Question: I'm trying to make my profile page using CoordinatorLayout, based from this: <URL>, with ViewStub replacing '<include>' so I can add layout inside it programatically.
But I got this:

How can I fix it?
Here is main activity file:
'''
<?xml version="1.0" encoding="utf-8"?>
<android.support.design.widget.CoordinatorLayout xmlns:android="http://schemas.android.com/apk/res/android"
xmlns:app="http://schemas.android.com/apk/res-auto"
xmlns:tools="http://schemas.android.com/tools"
android:layout_width="match_parent"
android:layout_height="match_parent"
app:layout_behavior="@string/appbar_scrolling_view_behavior"
tools:context="com.example">
<android.support.design.widget.AppBarLayout
android:id="@+id/app_bar"
android:layout_width="match_parent"
android:layout_height="218dp"
android:fitsSystemWindows="true"
android:theme="@style/AppTheme.AppBarOverlay">
<android.support.design.widget.CollapsingToolbarLayout
android:id="@+id/toolbar_layout"
android:layout_width="match_parent"
android:layout_height="match_parent"
app:contentScrim="?attr/colorPrimary"
app:layout_scrollFlags="scroll|enterAlways|enterAlwaysCollapsed">
<ImageView
android:layout_width="match_parent"
android:layout_height="wrap_content"
android:adjustViewBounds="true"
android:src="@drawable/ic_error"
app:layout_collapseMode="parallax"
app:layout_collapseParallaxMultiplier="0.7" />
<android.support.v7.widget.Toolbar
android:id="@+id/toolbar"
android:layout_width="match_parent"
android:layout_height="?attr/actionBarSize"
app:layout_collapseMode="pin"
app:layout_scrollFlags="scroll|exitUntilCollapsed"
app:popupTheme="@style/AppTheme.PopupOverlay" />
</android.support.design.widget.CollapsingToolbarLayout>
</android.support.design.widget.AppBarLayout>
<android.support.design.widget.FloatingActionButton
android:id="@+id/fab"
android:layout_width="wrap_content"
android:layout_height="wrap_content"
android:layout_margin="@dimen/fab_margin"
android:src="@drawable/ic_error"
app:layout_anchor="@id/app_bar"
app:layout_anchorGravity="bottom|end" />
<ViewStub
android:id="@+id/profile_content"
android:layout_width="match_parent"
android:layout_height="wrap_content"
android:visibility="visible" />
</android.support.design.widget.CoordinatorLayout>
'''
And here is the layout which I wished to add inside the 'ViewStub':
'''
<?xml version="1.0" encoding="utf-8"?>
<android.support.v4.widget.NestedScrollView xmlns:android="http://schemas.android.com/apk/res/android"
xmlns:app="http://schemas.android.com/apk/res-auto"
xmlns:tools="http://schemas.android.com/tools"
android:layout_width="match_parent"
android:layout_height="match_parent"
android:layout_marginTop="@dimen/activity_horizontal_margin"
android:padding="@dimen/activity_horizontal_margin"
app:layout_behavior="@string/appbar_scrolling_view_behavior"
tools:context="com.example">
<LinearLayout
android:layout_width="match_parent"
android:layout_height="wrap_content"
android:orientation="vertical">
<RelativeLayout
android:layout_width="match_parent"
android:layout_height="wrap_content"
android:background="?attr/selectableItemBackground"
android:clickable="true"
android:padding="@dimen/activity_horizontal_margin">
<ImageView
android:id="@+id/ivContactItem1"
android:layout_width="wrap_content"
android:layout_height="wrap_content"
android:layout_centerVertical="true"
android:layout_marginEnd="@dimen/activity_horizontal_margin"
android:layout_marginRight="@dimen/activity_horizontal_margin"
android:src="@drawable/ic_rss_feed" />
<TextView
android:id="@+id/tvNumber1"
android:layout_width="wrap_content"
android:layout_height="wrap_content"
android:layout_marginLeft="@dimen/activity_horizontal_margin"
android:layout_marginStart="@dimen/activity_horizontal_margin"
android:layout_toEndOf="@id/ivContactItem1"
android:layout_toRightOf="@id/ivContactItem1"
android:text="<PHONE>"
android:textAppearance="@style/TextAppearance.AppCompat.Medium"
android:textColor="#212121" />
<TextView
android:layout_width="wrap_content"
android:layout_height="wrap_content"
android:layout_below="@id/tvNumber1"
android:layout_marginLeft="@dimen/activity_horizontal_margin"
android:layout_marginStart="@dimen/activity_horizontal_margin"
android:layout_marginTop="8dp"
android:layout_toEndOf="@id/ivContactItem1"
android:layout_toRightOf="@id/ivContactItem1"
android:text="Home"
android:textAppearance="@style/TextAppearance.AppCompat.Small"
android:textColor="#727272" />
<ToggleButton
android:id="@+id/chkState1"
android:layout_width="24dp"
android:layout_height="24dp"
android:layout_alignParentEnd="true"
android:layout_alignParentRight="true"
android:layout_centerVertical="true"
android:layout_marginLeft="@dimen/activity_horizontal_margin"
android:layout_marginStart="@dimen/activity_horizontal_margin"
android:background="@drawable/ic_rss_feed"
android:checked="true"
android:padding="6dp"
android:textOff=""
android:textOn="" />
</RelativeLayout>
<RelativeLayout
android:layout_width="match_parent"
android:layout_height="wrap_content"
android:background="?attr/selectableItemBackground"
android:clickable="true"
android:padding="@dimen/activity_horizontal_margin">
<ImageView
android:id="@+id/ivContactItem2"
android:layout_width="wrap_content"
android:layout_height="wrap_content"
android:layout_centerVertical="true"
android:layout_marginEnd="@dimen/activity_horizontal_margin"
android:layout_marginRight="@dimen/activity_horizontal_margin"
android:src="@drawable/ic_rss_feed"
android:visibility="invisible" />
<TextView
android:id="@+id/tvNumber2"
android:layout_width="wrap_content"
android:layout_height="wrap_content"
android:layout_marginLeft="@dimen/activity_horizontal_margin"
android:layout_marginStart="@dimen/activity_horizontal_margin"
android:layout_toEndOf="@id/ivContactItem2"
android:layout_toRightOf="@id/ivContactItem2"
android:text="<PHONE>"
android:textAppearance="@style/TextAppearance.AppCompat.Medium"
android:textColor="#212121" />
<TextView
android:layout_width="wrap_content"
android:layout_height="wrap_content"
android:layout_below="@id/tvNumber2"
android:layout_marginLeft="@dimen/activity_horizontal_margin"
android:layout_marginStart="@dimen/activity_horizontal_margin"
android:layout_marginTop="8dp"
android:layout_toEndOf="@id/ivContactItem2"
android:layout_toRightOf="@id/ivContactItem2"
android:text="Work"
android:textAppearance="@style/TextAppearance.AppCompat.Small"
android:textColor="#727272" />
<ToggleButton
android:id="@+id/chkState2"
android:layout_width="24dp"
android:layout_height="24dp"
android:layout_alignParentEnd="true"
android:layout_alignParentRight="true"
android:layout_centerVertical="true"
android:layout_marginLeft="@dimen/activity_horizontal_margin"
android:layout_marginStart="@dimen/activity_horizontal_margin"
android:background="@drawable/ic_rss_feed"
android:checked="false"
android:padding="6dp"
android:textOff=""
android:textOn="" />
</RelativeLayout>
<include layout="@layout/item_divider" />
<RelativeLayout
android:layout_width="match_parent"
android:layout_height="wrap_content"
android:background="?attr/selectableItemBackground"
android:clickable="true"
android:padding="@dimen/activity_horizontal_margin">
<ImageView
android:id="@+id/ivContactItem3"
android:layout_width="wrap_content"
android:layout_height="wrap_content"
android:layout_centerVertical="true"
android:layout_marginEnd="@dimen/activity_horizontal_margin"
android:layout_marginRight="@dimen/activity_horizontal_margin"
android:src="@drawable/ic_rss_feed" />
<TextView
android:id="@+id/tvNumber3"
android:layout_width="wrap_content"
android:layout_height="wrap_content"
android:layout_marginLeft="@dimen/activity_horizontal_margin"
android:layout_marginStart="@dimen/activity_horizontal_margin"
android:layout_toEndOf="@id/ivContactItem3"
android:layout_toLeftOf="@+id/chkState3"
android:layout_toRightOf="@id/ivContactItem3"
android:layout_toStartOf="@+id/chkState3"
android:ellipsize="end"
android:maxLines="1"
android:text="chintan@letsnurture.com"
android:textAppearance="@style/TextAppearance.AppCompat.Medium"
android:textColor="#212121" />
<TextView
android:layout_width="wrap_content"
android:layout_height="wrap_content"
android:layout_below="@id/tvNumber3"
android:layout_marginLeft="@dimen/activity_horizontal_margin"
android:layout_marginStart="@dimen/activity_horizontal_margin"
android:layout_marginTop="8dp"
android:layout_toEndOf="@id/ivContactItem3"
android:layout_toRightOf="@id/ivContactItem3"
android:text="Home"
android:textAppearance="@style/TextAppearance.AppCompat.Small"
android:textColor="#727272" />
<ToggleButton
android:id="@+id/chkState3"
android:layout_width="24dp"
android:layout_height="24dp"
android:layout_alignParentEnd="true"
android:layout_alignParentRight="true"
android:layout_centerVertical="true"
android:layout_marginLeft="@dimen/activity_horizontal_margin"
android:layout_marginStart="@dimen/activity_horizontal_margin"
android:background="@drawable/ic_rss_feed"
android:checked="true"
android:padding="6dp"
android:textOff=""
android:textOn="" />
</RelativeLayout>
<RelativeLayout
android:layout_width="match_parent"
android:layout_height="wrap_content"
android:background="?attr/selectableItemBackground"
android:clickable="true"
android:padding="@dimen/activity_horizontal_margin">
<ImageView
android:id="@+id/ivContactItem4"
android:layout_width="wrap_content"
android:layout_height="wrap_content"
android:layout_centerVertical="true"
android:layout_marginEnd="@dimen/activity_horizontal_margin"
android:layout_marginRight="@dimen/activity_horizontal_margin"
android:src="@drawable/ic_rss_feed"
android:visibility="invisible" />
<TextView
android:id="@+id/tvNumber4"
android:layout_width="wrap_content"
android:layout_height="wrap_content"
android:layout_marginLeft="@dimen/activity_horizontal_margin"
android:layout_marginStart="@dimen/activity_horizontal_margin"
android:layout_toEndOf="@id/ivContactItem4"
android:layout_toLeftOf="@+id/chkState4"
android:layout_toRightOf="@id/ivContactItem4"
android:layout_toStartOf="@+id/chkState4"
android:ellipsize="end"
android:maxLines="1"
android:text="pratik@letsnurture.com"
android:textAppearance="@style/TextAppearance.AppCompat.Medium"
android:textColor="#212121" />
<TextView
android:layout_width="wrap_content"
android:layout_height="wrap_content"
android:layout_below="@id/tvNumber4"
android:layout_marginLeft="@dimen/activity_horizontal_margin"
android:layout_marginStart="@dimen/activity_horizontal_margin"
android:layout_marginTop="8dp"
android:layout_toEndOf="@id/ivContactItem4"
android:layout_toRightOf="@id/ivContactItem4"
android:text="Work"
android:textAppearance="@style/TextAppearance.AppCompat.Small"
android:textColor="#727272" />
<ToggleButton
android:id="@+id/chkState4"
android:layout_width="24dp"
android:layout_height="24dp"
android:layout_alignParentEnd="true"
android:layout_alignParentRight="true"
android:layout_centerVertical="true"
android:layout_marginLeft="@dimen/activity_horizontal_margin"
android:layout_marginStart="@dimen/activity_horizontal_margin"
android:background="@drawable/ic_rss_feed"
android:padding="6dp"
android:textOff=""
android:textOn="" />
</RelativeLayout>
<include layout="@layout/item_divider" />
<RelativeLayout
android:layout_width="match_parent"
android:layout_height="wrap_content"
android:background="?attr/selectableItemBackground"
android:clickable="true"
android:padding="@dimen/activity_horizontal_margin">
<ImageView
android:id="@+id/ivContactItem5"
android:layout_width="wrap_content"
android:layout_height="wrap_content"
android:layout_centerVertical="true"
android:layout_marginEnd="@dimen/activity_horizontal_margin"
android:layout_marginRight="@dimen/activity_horizontal_margin"
android:src="@drawable/ic_rss_feed" />
<TextView
android:id="@+id/tvNumber5"
android:layout_width="wrap_content"
android:layout_height="wrap_content"
android:layout_marginLeft="@dimen/activity_horizontal_margin"
android:layout_marginStart="@dimen/activity_horizontal_margin"
android:layout_toEndOf="@id/ivContactItem5"
android:layout_toLeftOf="@+id/chkState5"
android:layout_toRightOf="@id/ivContactItem5"
android:layout_toStartOf="@+id/chkState5"
android:ellipsize="end"
android:maxLines="1"
android:text="202 Park Street, Los Angeles"
android:textAppearance="@style/TextAppearance.AppCompat.Medium"
android:textColor="#212121" />
<TextView
android:layout_width="wrap_content"
android:layout_height="wrap_content"
android:layout_below="@id/tvNumber5"
android:layout_marginLeft="@dimen/activity_horizontal_margin"
android:layout_marginStart="@dimen/activity_horizontal_margin"
android:layout_marginTop="8dp"
android:layout_toEndOf="@id/ivContactItem5"
android:layout_toRightOf="@id/ivContactItem5"
android:text="Home"
android:textAppearance="@style/TextAppearance.AppCompat.Small"
android:textColor="#727272" />
<ToggleButton
android:id="@+id/chkState5"
android:layout_width="24dp"
android:layout_height="24dp"
android:layout_alignParentEnd="true"
android:layout_alignParentRight="true"
android:layout_centerVertical="true"
android:layout_marginLeft="@dimen/activity_horizontal_margin"
android:layout_marginStart="@dimen/activity_horizontal_margin"
android:background="@drawable/ic_rss_feed"
android:checked="true"
android:padding="6dp"
android:textOff=""
android:textOn="" />
</RelativeLayout>
<RelativeLayout
android:layout_width="match_parent"
android:layout_height="wrap_content"
android:background="?attr/selectableItemBackground"
android:clickable="true"
android:padding="@dimen/activity_horizontal_margin">
<ImageView
android:id="@+id/ivContactItem6"
android:layout_width="wrap_content"
android:layout_height="wrap_content"
android:layout_centerVertical="true"
android:layout_marginEnd="@dimen/activity_horizontal_margin"
android:layout_marginRight="@dimen/activity_horizontal_margin"
android:src="@drawable/ic_rss_feed"
android:visibility="invisible" />
<TextView
android:id="@+id/tvNumber6"
android:layout_width="wrap_content"
android:layout_height="wrap_content"
android:layout_marginLeft="@dimen/activity_horizontal_margin"
android:layout_marginStart="@dimen/activity_horizontal_margin"
android:layout_toEndOf="@id/ivContactItem6"
android:layout_toLeftOf="@+id/chkState6"
android:layout_toRightOf="@id/ivContactItem6"
android:layout_toStartOf="@+id/chkState6"
android:ellipsize="end"
android:maxLines="1"
android:text="221B Baker Street, England"
android:textAppearance="@style/TextAppearance.AppCompat.Medium"
android:textColor="#212121" />
<TextView
android:layout_width="wrap_content"
android:layout_height="wrap_content"
android:layout_below="@id/tvNumber6"
android:layout_marginLeft="@dimen/activity_horizontal_margin"
android:layout_marginStart="@dimen/activity_horizontal_margin"
android:layout_marginTop="8dp"
android:layout_toEndOf="@id/ivContactItem6"
android:layout_toRightOf="@id/ivContactItem6"
android:text="Work"
android:textAppearance="@style/TextAppearance.AppCompat.Small"
android:textColor="#727272" />
<ToggleButton
android:id="@+id/chkState6"
android:layout_width="24dp"
android:layout_height="24dp"
android:layout_alignParentEnd="true"
android:layout_alignParentRight="true"
android:layout_centerVertical="true"
android:layout_marginLeft="@dimen/activity_horizontal_margin"
android:layout_marginStart="@dimen/activity_horizontal_margin"
android:background="@drawable/ic_rss_feed"
android:padding="6dp"
android:textOff=""
android:textOn="" />
</RelativeLayout>
<include layout="@layout/item_divider" />
<LinearLayout
android:layout_width="match_parent"
android:layout_height="wrap_content"
android:orientation="vertical"
android:padding="@dimen/activity_horizontal_margin">
<Button
android:layout_width="wrap_content"
android:layout_height="wrap_content"
android:text="Send SMS" />
<Button
android:layout_width="wrap_content"
android:layout_height="wrap_content"
android:layout_marginBottom="@dimen/activity_horizontal_margin"
android:layout_marginTop="@dimen/activity_horizontal_margin"
android:text="Call" />
<Button
android:layout_width="wrap_content"
android:layout_height="wrap_content"
android:layout_marginBottom="@dimen/activity_horizontal_margin"
android:layout_marginTop="@dimen/activity_horizontal_margin"
android:text="Email" />
<Button
android:layout_width="wrap_content"
android:layout_height="wrap_content"
android:layout_marginBottom="@dimen/activity_horizontal_margin"
android:layout_marginTop="@dimen/activity_horizontal_margin"
android:text="Remove Contact" />
</LinearLayout>
</LinearLayout>
</android.support.v4.widget.NestedScrollView>
'''
And here is the code which I use to add the layout into ViewStub:
'''
ViewStub stub = (ViewStub) findViewById(R.id.profile_content);
stub.setLayoutResource(R.layout.content_scrolling);
stub.inflate();
'''
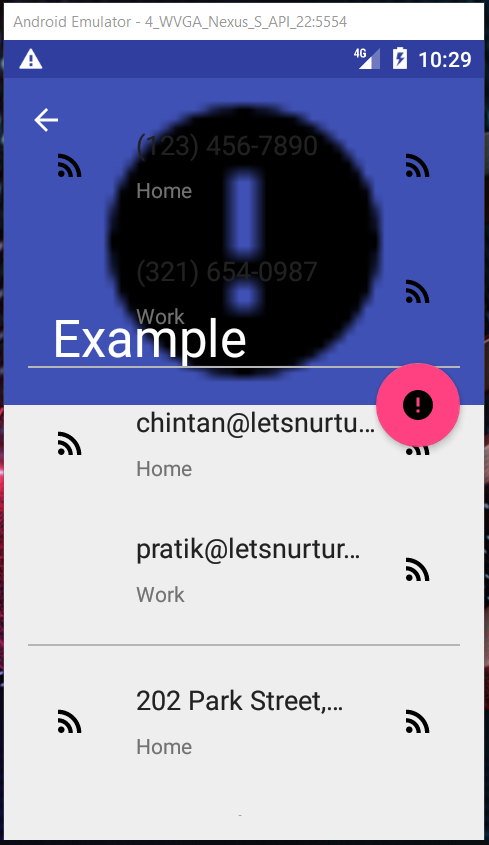
Answer: Try this
'''
<?xml version="1.0" encoding="utf-8"?>
<android.support.design.widget.CoordinatorLayout xmlns:android="http://schemas.android.com/apk/res/android"
xmlns:app="http://schemas.android.com/apk/res-auto"
xmlns:tools="http://schemas.android.com/tools"
android:layout_width="match_parent"
android:layout_height="match_parent"
app:layout_behavior="@string/appbar_scrolling_view_behavior"
>
<android.support.design.widget.AppBarLayout
android:id="@+id/app_bar"
android:layout_width="match_parent"
android:layout_height="218dp"
android:fitsSystemWindows="true"
android:theme="@style/AppTheme.AppBarOverlay">
<android.support.design.widget.CollapsingToolbarLayout
android:id="@+id/toolbar_layout"
android:layout_width="match_parent"
android:layout_height="match_parent"
app:contentScrim="?attr/colorPrimary"
app:layout_scrollFlags="scroll|enterAlways|enterAlwaysCollapsed">
<ImageView
android:layout_width="match_parent"
android:layout_height="wrap_content"
android:adjustViewBounds="true"
android:src="@drawable/kid"
app:layout_collapseMode="parallax"
app:layout_collapseParallaxMultiplier="0.7" />
<android.support.v7.widget.Toolbar
android:id="@+id/toolbar"
android:layout_width="match_parent"
android:layout_height="?attr/actionBarSize"
app:layout_collapseMode="pin"
app:layout_scrollFlags="scroll|exitUntilCollapsed"
app:popupTheme="@style/AppTheme.PopupOverlay" />
</android.support.design.widget.CollapsingToolbarLayout>
</android.support.design.widget.AppBarLayout>
<android.support.design.widget.FloatingActionButton
android:id="@+id/fab"
android:layout_width="wrap_content"
android:layout_height="wrap_content"
android:layout_margin="@dimen/fab_margin"
android:src="@drawable/ic_online"
app:layout_anchor="@id/app_bar"
app:layout_anchorGravity="bottom|end" />
<android.support.v4.widget.NestedScrollView
android:layout_width="match_parent"
android:layout_height="match_parent"
android:layout_marginTop="@dimen/activity_horizontal_margin"
android:padding="@dimen/activity_horizontal_margin"
app:layout_behavior="@string/appbar_scrolling_view_behavior"
>
<ViewStub
android:id="@+id/profile_content"
android:layout_width="match_parent"
android:layout_height="wrap_content"
android:visibility="visible" />
</android.support.v4.widget.NestedScrollView>
</android.support.design.widget.CoordinatorLayout>
'''
>
'''
<?xml version="1.0" encoding="utf-8"?>
<LinearLayout xmlns:android="http://schemas.android.com/apk/res/android"
xmlns:app="http://schemas.android.com/apk/res-auto"
xmlns:tools="http://schemas.android.com/tools"
android:layout_width="match_parent"
android:layout_height="match_parent"
android:orientation="vertical">
<RelativeLayout
android:layout_width="match_parent"
android:layout_height="wrap_content"
android:background="?attr/selectableItemBackground"
android:clickable="true"
android:padding="@dimen/activity_horizontal_margin">
<ImageView
android:id="@+id/ivContactItem1"
android:layout_width="wrap_content"
android:layout_height="wrap_content"
android:layout_centerVertical="true"
android:layout_marginEnd="@dimen/activity_horizontal_margin"
android:layout_marginRight="@dimen/activity_horizontal_margin"
android:src="@drawable/ic_online" />
<TextView
android:id="@+id/tvNumber1"
android:layout_width="wrap_content"
android:layout_height="wrap_content"
android:layout_marginLeft="@dimen/activity_horizontal_margin"
android:layout_marginStart="@dimen/activity_horizontal_margin"
android:layout_toEndOf="@id/ivContactItem1"
android:layout_toRightOf="@id/ivContactItem1"
android:text="<PHONE>"
android:textAppearance="@style/TextAppearance.AppCompat.Medium"
android:textColor="#212121" />
<TextView
android:layout_width="wrap_content"
android:layout_height="wrap_content"
android:layout_below="@id/tvNumber1"
android:layout_marginLeft="@dimen/activity_horizontal_margin"
android:layout_marginStart="@dimen/activity_horizontal_margin"
android:layout_marginTop="8dp"
android:layout_toEndOf="@id/ivContactItem1"
android:layout_toRightOf="@id/ivContactItem1"
android:text="Home"
android:textAppearance="@style/TextAppearance.AppCompat.Small"
android:textColor="#727272" />
<ToggleButton
android:id="@+id/chkState1"
android:layout_width="24dp"
android:layout_height="24dp"
android:layout_alignParentEnd="true"
android:layout_alignParentRight="true"
android:layout_centerVertical="true"
android:layout_marginLeft="@dimen/activity_horizontal_margin"
android:layout_marginStart="@dimen/activity_horizontal_margin"
android:background="@drawable/ic_online"
android:checked="true"
android:padding="6dp"
android:textOff=""
android:textOn="" />
</RelativeLayout>
<RelativeLayout
android:layout_width="match_parent"
android:layout_height="wrap_content"
android:background="?attr/selectableItemBackground"
android:clickable="true"
android:padding="@dimen/activity_horizontal_margin">
<ImageView
android:id="@+id/ivContactItem2"
android:layout_width="wrap_content"
android:layout_height="wrap_content"
android:layout_centerVertical="true"
android:layout_marginEnd="@dimen/activity_horizontal_margin"
android:layout_marginRight="@dimen/activity_horizontal_margin"
android:src="@drawable/ic_online"
android:visibility="invisible" />
<TextView
android:id="@+id/tvNumber2"
android:layout_width="wrap_content"
android:layout_height="wrap_content"
android:layout_marginLeft="@dimen/activity_horizontal_margin"
android:layout_marginStart="@dimen/activity_horizontal_margin"
android:layout_toEndOf="@id/ivContactItem2"
android:layout_toRightOf="@id/ivContactItem2"
android:text="<PHONE>"
android:textAppearance="@style/TextAppearance.AppCompat.Medium"
android:textColor="#212121" />
<TextView
android:layout_width="wrap_content"
android:layout_height="wrap_content"
android:layout_below="@id/tvNumber2"
android:layout_marginLeft="@dimen/activity_horizontal_margin"
android:layout_marginStart="@dimen/activity_horizontal_margin"
android:layout_marginTop="8dp"
android:layout_toEndOf="@id/ivContactItem2"
android:layout_toRightOf="@id/ivContactItem2"
android:text="Work"
android:textAppearance="@style/TextAppearance.AppCompat.Small"
android:textColor="#727272" />
<ToggleButton
android:id="@+id/chkState2"
android:layout_width="24dp"
android:layout_height="24dp"
android:layout_alignParentEnd="true"
android:layout_alignParentRight="true"
android:layout_centerVertical="true"
android:layout_marginLeft="@dimen/activity_horizontal_margin"
android:layout_marginStart="@dimen/activity_horizontal_margin"
android:background="@drawable/ic_online"
android:checked="false"
android:padding="6dp"
android:textOff=""
android:textOn="" />
</RelativeLayout>
<RelativeLayout
android:layout_width="match_parent"
android:layout_height="wrap_content"
android:background="?attr/selectableItemBackground"
android:clickable="true"
android:padding="@dimen/activity_horizontal_margin">
<ImageView
android:id="@+id/ivContactItem3"
android:layout_width="wrap_content"
android:layout_height="wrap_content"
android:layout_centerVertical="true"
android:layout_marginEnd="@dimen/activity_horizontal_margin"
android:layout_marginRight="@dimen/activity_horizontal_margin"
android:src="@drawable/ic_online" />
<TextView
android:id="@+id/tvNumber3"
android:layout_width="wrap_content"
android:layout_height="wrap_content"
android:layout_marginLeft="@dimen/activity_horizontal_margin"
android:layout_marginStart="@dimen/activity_horizontal_margin"
android:layout_toEndOf="@id/ivContactItem3"
android:layout_toLeftOf="@+id/chkState3"
android:layout_toRightOf="@id/ivContactItem3"
android:layout_toStartOf="@+id/chkState3"
android:ellipsize="end"
android:maxLines="1"
android:text="chintan@letsnurture.com"
android:textAppearance="@style/TextAppearance.AppCompat.Medium"
android:textColor="#212121" />
<TextView
android:layout_width="wrap_content"
android:layout_height="wrap_content"
android:layout_below="@id/tvNumber3"
android:layout_marginLeft="@dimen/activity_horizontal_margin"
android:layout_marginStart="@dimen/activity_horizontal_margin"
android:layout_marginTop="8dp"
android:layout_toEndOf="@id/ivContactItem3"
android:layout_toRightOf="@id/ivContactItem3"
android:text="Home"
android:textAppearance="@style/TextAppearance.AppCompat.Small"
android:textColor="#727272" />
<ToggleButton
android:id="@+id/chkState3"
android:layout_width="24dp"
android:layout_height="24dp"
android:layout_alignParentEnd="true"
android:layout_alignParentRight="true"
android:layout_centerVertical="true"
android:layout_marginLeft="@dimen/activity_horizontal_margin"
android:layout_marginStart="@dimen/activity_horizontal_margin"
android:background="@drawable/ic_online"
android:checked="true"
android:padding="6dp"
android:textOff=""
android:textOn="" />
</RelativeLayout>
<RelativeLayout
android:layout_width="match_parent"
android:layout_height="wrap_content"
android:background="?attr/selectableItemBackground"
android:clickable="true"
android:padding="@dimen/activity_horizontal_margin">
<ImageView
android:id="@+id/ivContactItem4"
android:layout_width="wrap_content"
android:layout_height="wrap_content"
android:layout_centerVertical="true"
android:layout_marginEnd="@dimen/activity_horizontal_margin"
android:layout_marginRight="@dimen/activity_horizontal_margin"
android:src="@drawable/ic_online"
android:visibility="invisible" />
<TextView
android:id="@+id/tvNumber4"
android:layout_width="wrap_content"
android:layout_height="wrap_content"
android:layout_marginLeft="@dimen/activity_horizontal_margin"
android:layout_marginStart="@dimen/activity_horizontal_margin"
android:layout_toEndOf="@id/ivContactItem4"
android:layout_toLeftOf="@+id/chkState4"
android:layout_toRightOf="@id/ivContactItem4"
android:layout_toStartOf="@+id/chkState4"
android:ellipsize="end"
android:maxLines="1"
android:text="pratik@letsnurture.com"
android:textAppearance="@style/TextAppearance.AppCompat.Medium"
android:textColor="#212121" />
<TextView
android:layout_width="wrap_content"
android:layout_height="wrap_content"
android:layout_below="@id/tvNumber4"
android:layout_marginLeft="@dimen/activity_horizontal_margin"
android:layout_marginStart="@dimen/activity_horizontal_margin"
android:layout_marginTop="8dp"
android:layout_toEndOf="@id/ivContactItem4"
android:layout_toRightOf="@id/ivContactItem4"
android:text="Work"
android:textAppearance="@style/TextAppearance.AppCompat.Small"
android:textColor="#727272" />
<ToggleButton
android:id="@+id/chkState4"
android:layout_width="24dp"
android:layout_height="24dp"
android:layout_alignParentEnd="true"
android:layout_alignParentRight="true"
android:layout_centerVertical="true"
android:layout_marginLeft="@dimen/activity_horizontal_margin"
android:layout_marginStart="@dimen/activity_horizontal_margin"
android:background="@drawable/ic_online"
android:padding="6dp"
android:textOff=""
android:textOn="" />
</RelativeLayout>
<RelativeLayout
android:layout_width="match_parent"
android:layout_height="wrap_content"
android:background="?attr/selectableItemBackground"
android:clickable="true"
android:padding="@dimen/activity_horizontal_margin">
<ImageView
android:id="@+id/ivContactItem5"
android:layout_width="wrap_content"
android:layout_height="wrap_content"
android:layout_centerVertical="true"
android:layout_marginEnd="@dimen/activity_horizontal_margin"
android:layout_marginRight="@dimen/activity_horizontal_margin"
android:src="@drawable/ic_online" />
<TextView
android:id="@+id/tvNumber5"
android:layout_width="wrap_content"
android:layout_height="wrap_content"
android:layout_marginLeft="@dimen/activity_horizontal_margin"
android:layout_marginStart="@dimen/activity_horizontal_margin"
android:layout_toEndOf="@id/ivContactItem5"
android:layout_toLeftOf="@+id/chkState5"
android:layout_toRightOf="@id/ivContactItem5"
android:layout_toStartOf="@+id/chkState5"
android:ellipsize="end"
android:maxLines="1"
android:text="202 Park Street, Los Angeles"
android:textAppearance="@style/TextAppearance.AppCompat.Medium"
android:textColor="#212121" />
<TextView
android:layout_width="wrap_content"
android:layout_height="wrap_content"
android:layout_below="@id/tvNumber5"
android:layout_marginLeft="@dimen/activity_horizontal_margin"
android:layout_marginStart="@dimen/activity_horizontal_margin"
android:layout_marginTop="8dp"
android:layout_toEndOf="@id/ivContactItem5"
android:layout_toRightOf="@id/ivContactItem5"
android:text="Home"
android:textAppearance="@style/TextAppearance.AppCompat.Small"
android:textColor="#727272" />
<ToggleButton
android:id="@+id/chkState5"
android:layout_width="24dp"
android:layout_height="24dp"
android:layout_alignParentEnd="true"
android:layout_alignParentRight="true"
android:layout_centerVertical="true"
android:layout_marginLeft="@dimen/activity_horizontal_margin"
android:layout_marginStart="@dimen/activity_horizontal_margin"
android:background="@drawable/ic_online"
android:checked="true"
android:padding="6dp"
android:textOff=""
android:textOn="" />
</RelativeLayout>
<RelativeLayout
android:layout_width="match_parent"
android:layout_height="wrap_content"
android:background="?attr/selectableItemBackground"
android:clickable="true"
android:padding="@dimen/activity_horizontal_margin">
<ImageView
android:id="@+id/ivContactItem6"
android:layout_width="wrap_content"
android:layout_height="wrap_content"
android:layout_centerVertical="true"
android:layout_marginEnd="@dimen/activity_horizontal_margin"
android:layout_marginRight="@dimen/activity_horizontal_margin"
android:src="@drawable/ic_online"
android:visibility="invisible" />
<TextView
android:id="@+id/tvNumber6"
android:layout_width="wrap_content"
android:layout_height="wrap_content"
android:layout_marginLeft="@dimen/activity_horizontal_margin"
android:layout_marginStart="@dimen/activity_horizontal_margin"
android:layout_toEndOf="@id/ivContactItem6"
android:layout_toLeftOf="@+id/chkState6"
android:layout_toRightOf="@id/ivContactItem6"
android:layout_toStartOf="@+id/chkState6"
android:ellipsize="end"
android:maxLines="1"
android:text="221B Baker Street, England"
android:textAppearance="@style/TextAppearance.AppCompat.Medium"
android:textColor="#212121" />
<TextView
android:layout_width="wrap_content"
android:layout_height="wrap_content"
android:layout_below="@id/tvNumber6"
android:layout_marginLeft="@dimen/activity_horizontal_margin"
android:layout_marginStart="@dimen/activity_horizontal_margin"
android:layout_marginTop="8dp"
android:layout_toEndOf="@id/ivContactItem6"
android:layout_toRightOf="@id/ivContactItem6"
android:text="Work"
android:textAppearance="@style/TextAppearance.AppCompat.Small"
android:textColor="#727272" />
<ToggleButton
android:id="@+id/chkState6"
android:layout_width="24dp"
android:layout_height="24dp"
android:layout_alignParentEnd="true"
android:layout_alignParentRight="true"
android:layout_centerVertical="true"
android:layout_marginLeft="@dimen/activity_horizontal_margin"
android:layout_marginStart="@dimen/activity_horizontal_margin"
android:background="@drawable/ic_online"
android:padding="6dp"
android:textOff=""
android:textOn="" />
</RelativeLayout>
<LinearLayout
android:layout_width="match_parent"
android:layout_height="wrap_content"
android:orientation="vertical"
android:padding="@dimen/activity_horizontal_margin">
<Button
android:layout_width="wrap_content"
android:layout_height="wrap_content"
android:text="Send SMS" />
<Button
android:layout_width="wrap_content"
android:layout_height="wrap_content"
android:layout_marginBottom="@dimen/activity_horizontal_margin"
android:layout_marginTop="@dimen/activity_horizontal_margin"
android:text="Call" />
<Button
android:layout_width="wrap_content"
android:layout_height="wrap_content"
android:layout_marginBottom="@dimen/activity_horizontal_margin"
android:layout_marginTop="@dimen/activity_horizontal_margin"
android:text="Email" />
<Button
android:layout_width="wrap_content"
android:layout_height="wrap_content"
android:layout_marginBottom="@dimen/activity_horizontal_margin"
android:layout_marginTop="@dimen/activity_horizontal_margin"
android:text="Remove Contact" />
</LinearLayout>
</LinearLayout>
'''
<URL>